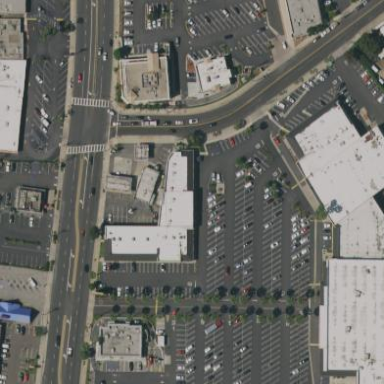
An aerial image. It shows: Retail area.